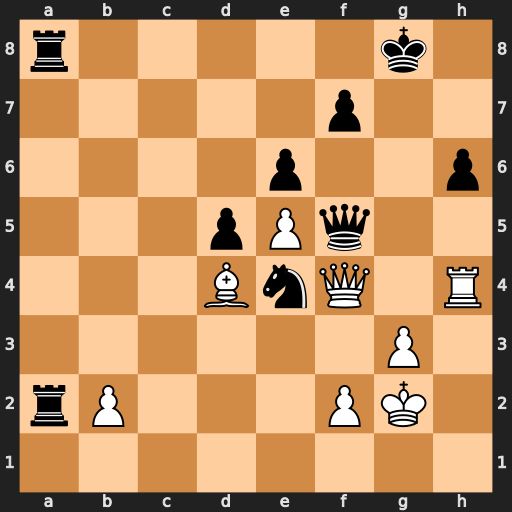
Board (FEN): r5k1/5p2/4p2p/3pPq2/3BnQ1R/6P1/rP3PK1/8
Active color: w
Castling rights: -
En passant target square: -
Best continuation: Qxh6 Qh7 Qxh7+